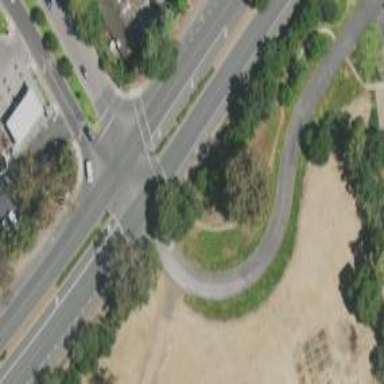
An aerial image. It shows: Marked road crossing.